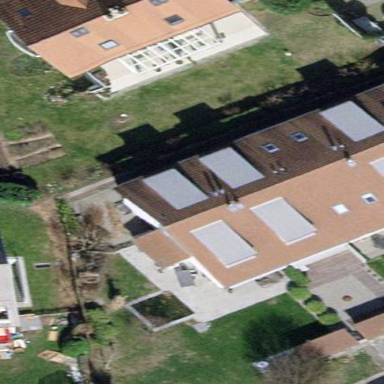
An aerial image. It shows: Terrace building.